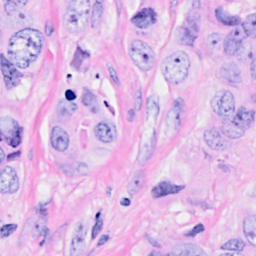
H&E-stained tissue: Breast